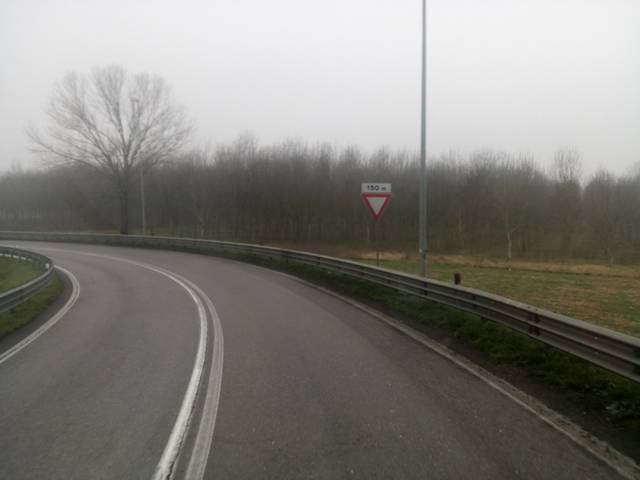
Region: Italy
Coordinates: 45.145, 10.065